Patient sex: M
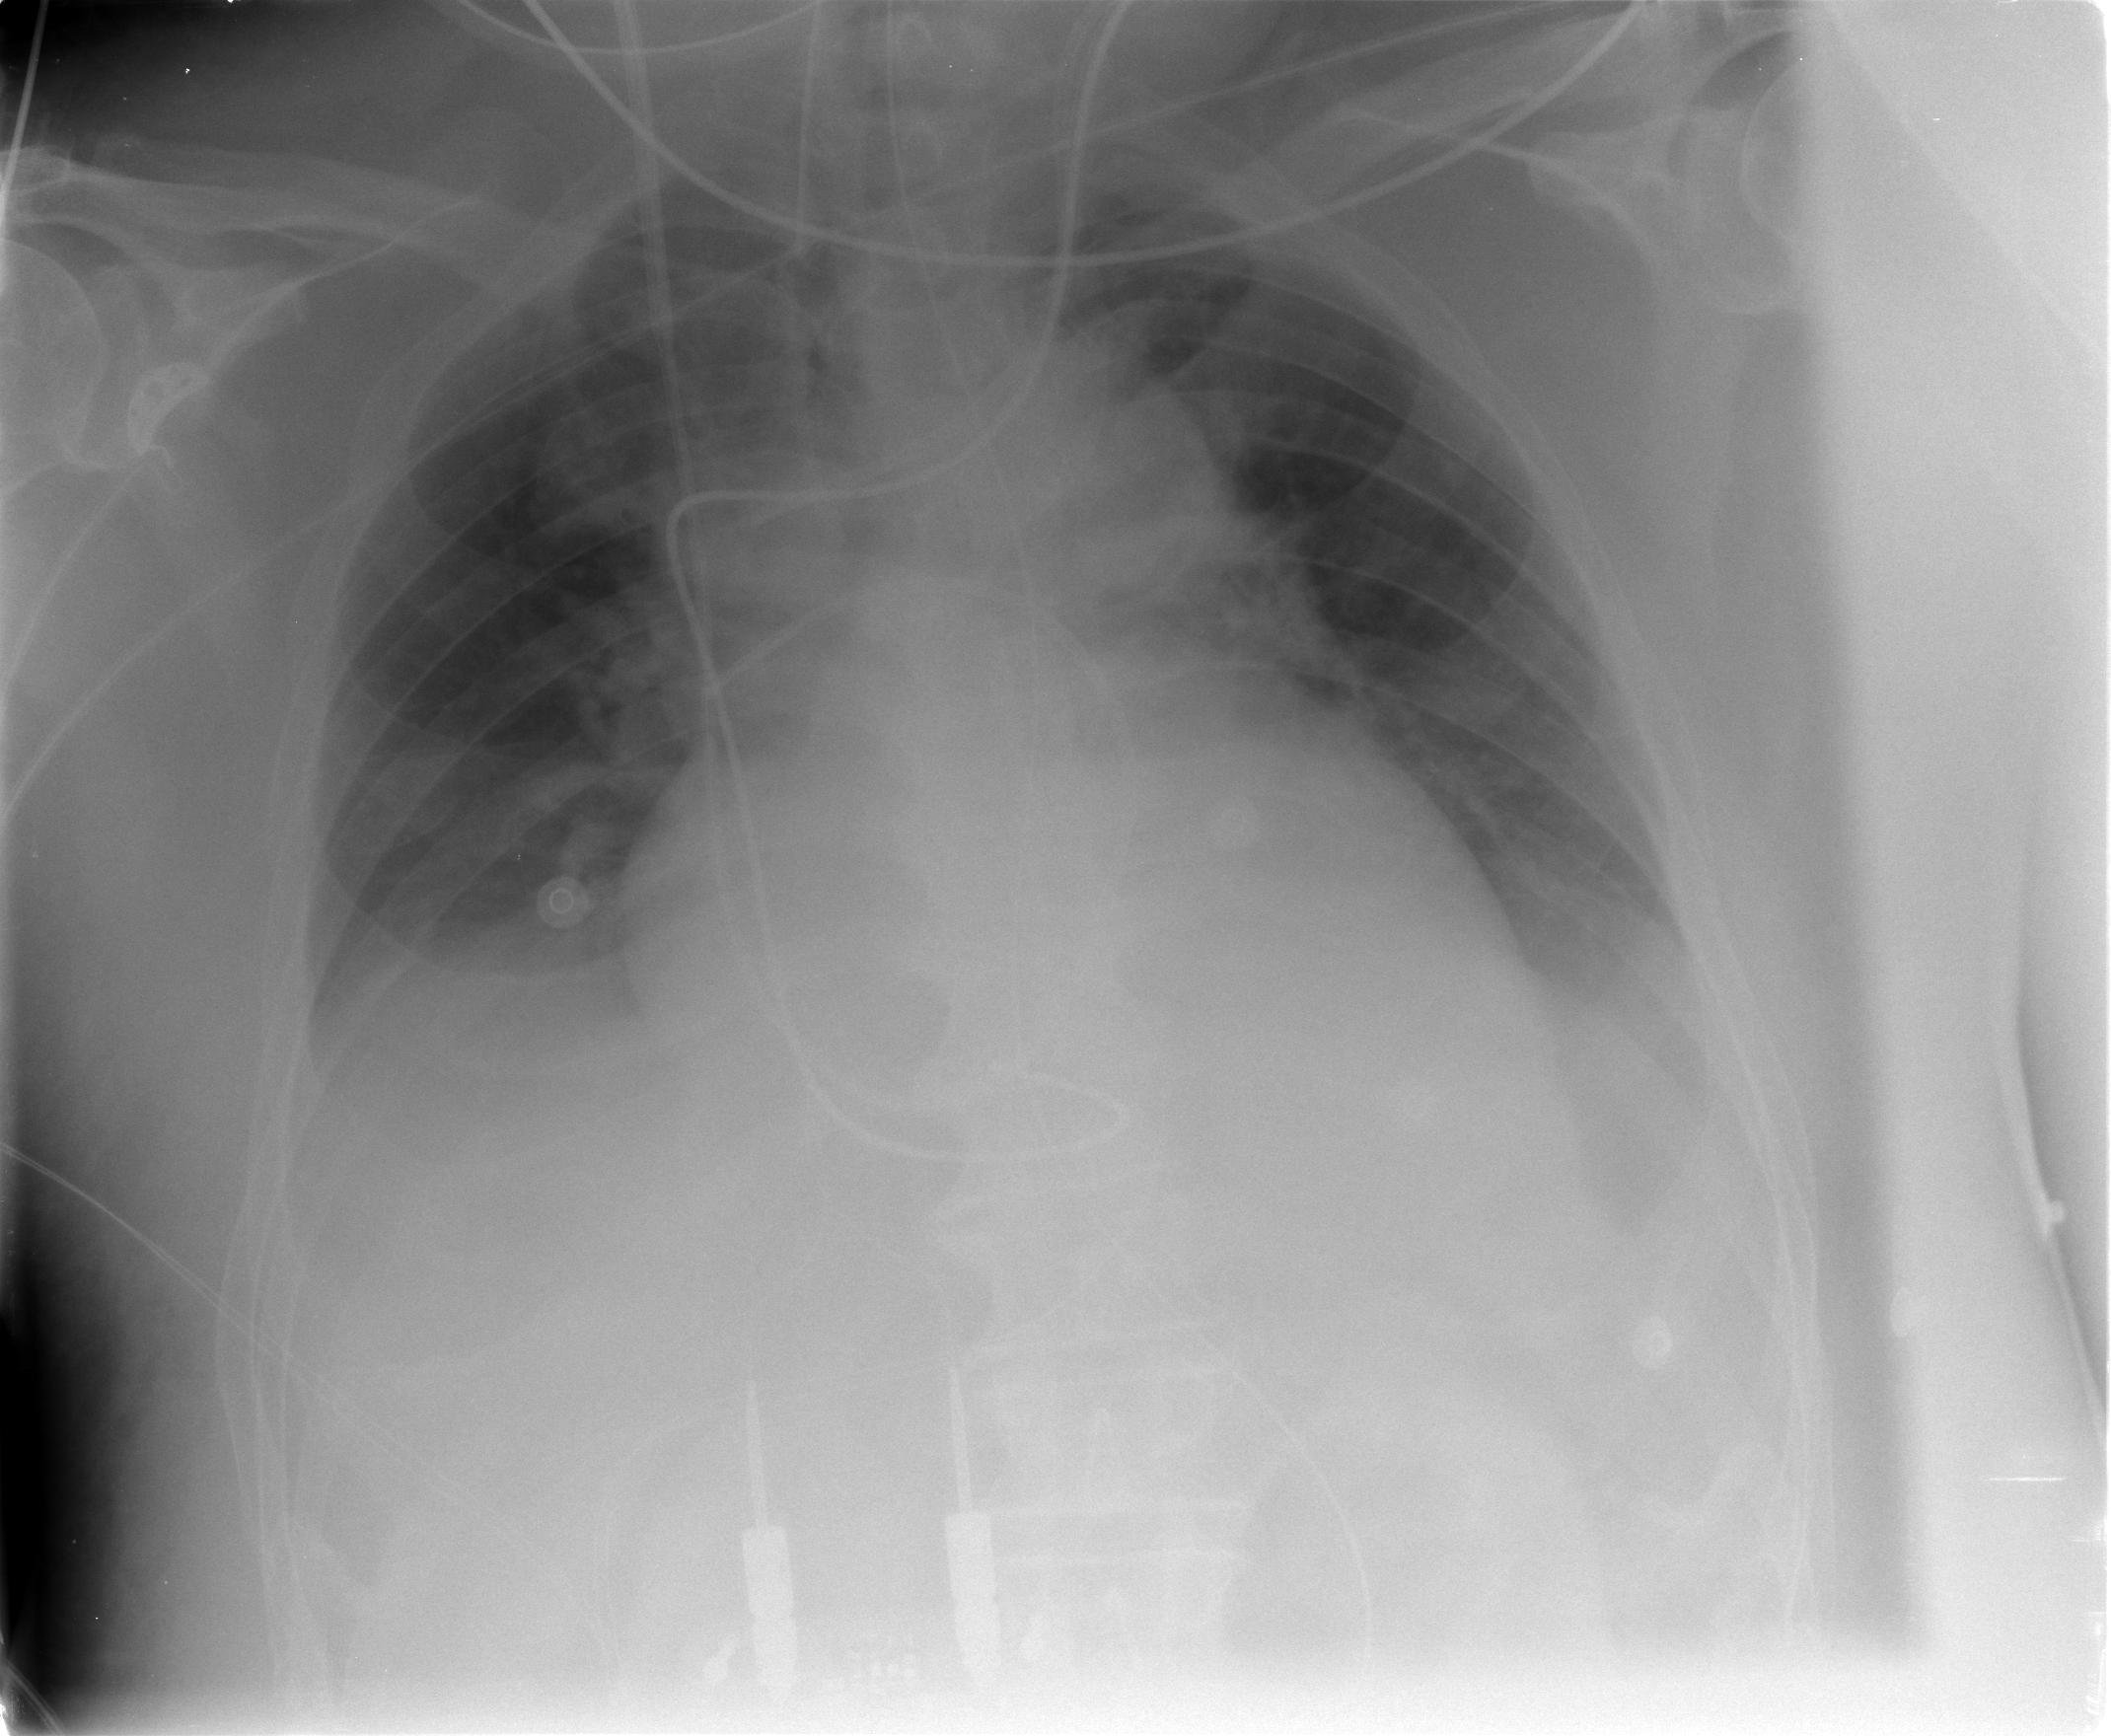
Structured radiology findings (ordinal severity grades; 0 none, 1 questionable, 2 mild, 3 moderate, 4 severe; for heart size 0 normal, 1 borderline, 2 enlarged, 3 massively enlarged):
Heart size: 3
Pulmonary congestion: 2
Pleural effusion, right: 2
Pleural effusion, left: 2
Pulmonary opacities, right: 0
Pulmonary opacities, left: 0
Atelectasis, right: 2
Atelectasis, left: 2